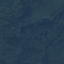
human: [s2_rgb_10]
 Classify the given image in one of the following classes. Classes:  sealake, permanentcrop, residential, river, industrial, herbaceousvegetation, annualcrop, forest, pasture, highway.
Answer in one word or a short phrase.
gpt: Forest